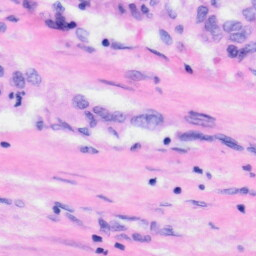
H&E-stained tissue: Liver